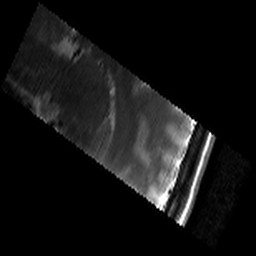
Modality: T2w
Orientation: sagittal
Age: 18
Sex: male
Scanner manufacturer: siemens
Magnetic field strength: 3 T
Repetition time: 8.02 s
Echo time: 0.08 s